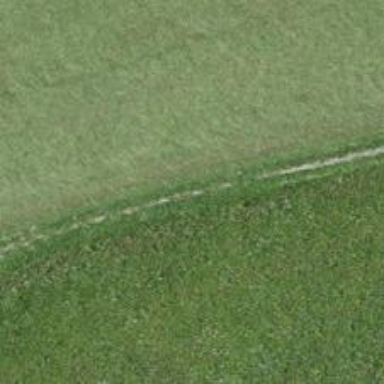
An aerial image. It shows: Path made of earth.